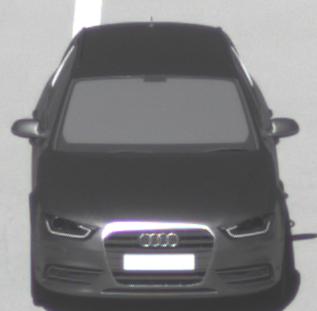
Make: Audi
Model: A4 Avant 1.8 TFSI
Detailed model: A4 (B8) Avant
Model produced from: 2012/02
Model produced until: 2015/04
Doors: 5
Color: gray
Road condition: dry road
Daytime: midday
Contrast: high contrast